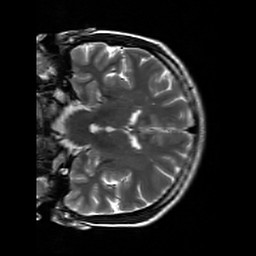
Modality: T2w
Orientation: coronal
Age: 27
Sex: female
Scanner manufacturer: siemens
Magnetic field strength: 3 T
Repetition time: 7 s
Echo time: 0.09 s